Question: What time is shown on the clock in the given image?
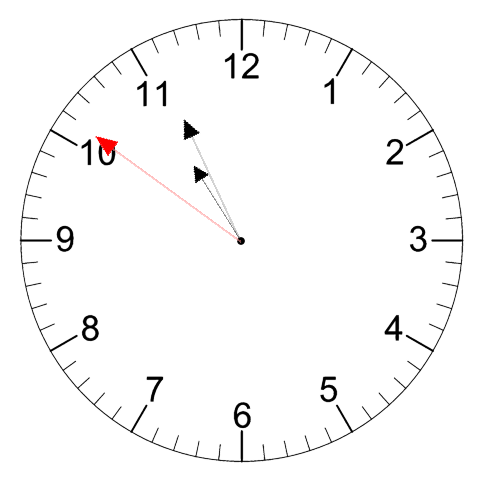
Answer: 10:55:51